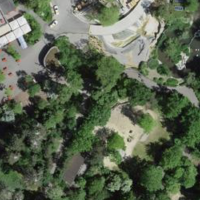
EUNIS habitat code: 53
Species observed at this site:
Corvus corone
Prunus lusitanica
Viburnum tinus
Alcedo atthis
Anas platyrhynchos
Streptopelia decaocto
Delichon urbicum
Juglans nigra
Passer domesticus
Symphoricarpos albus
Columba palumbus
Gallinula chloropus
Vinca major
Castanea sativa
Pica pica
Ciconia ciconia
Cornus sanguinea
Sciurus vulgaris